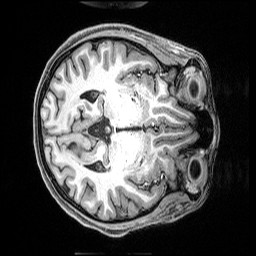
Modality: T1w
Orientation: axial
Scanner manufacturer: siemens
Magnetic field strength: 3 T
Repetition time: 2.5 s
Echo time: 0.0029 s